Interaction volume radius: 5 \u00c5
Interaction volume height: 30 \u00c5
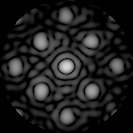
Disorder parameter: 0.2137